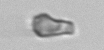
Label: detritus_transparent